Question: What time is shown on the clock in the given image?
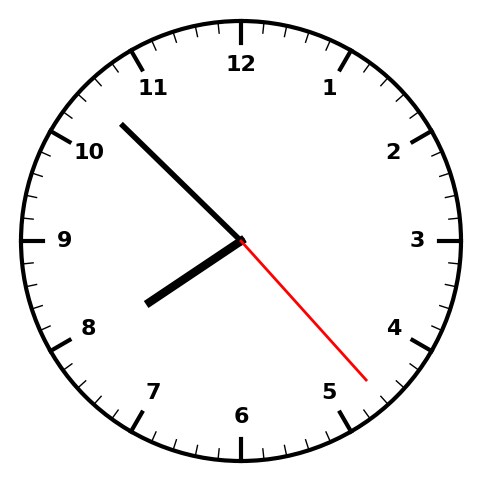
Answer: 07:52:23